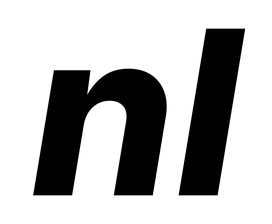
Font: Inter-Italic_ExtraBold_Italic